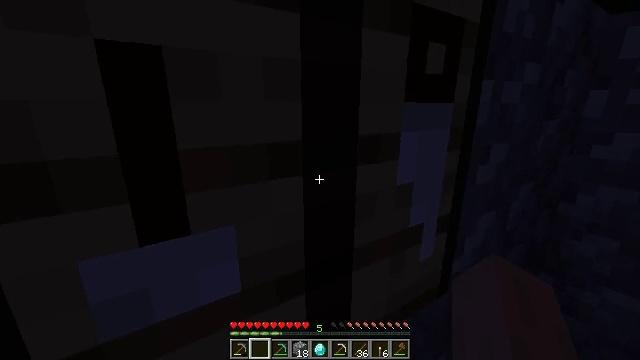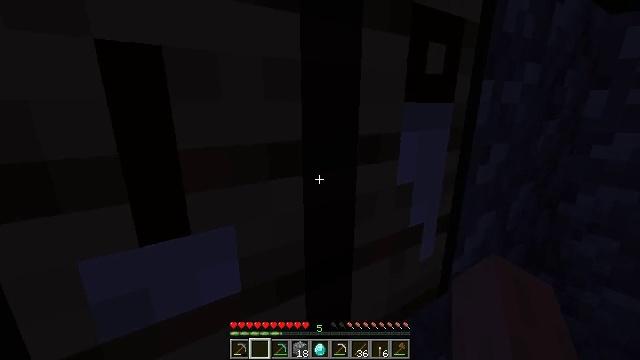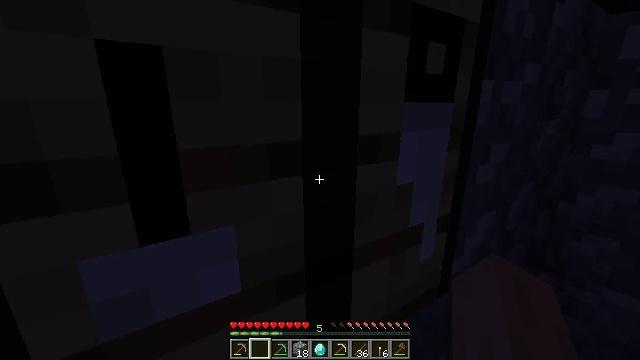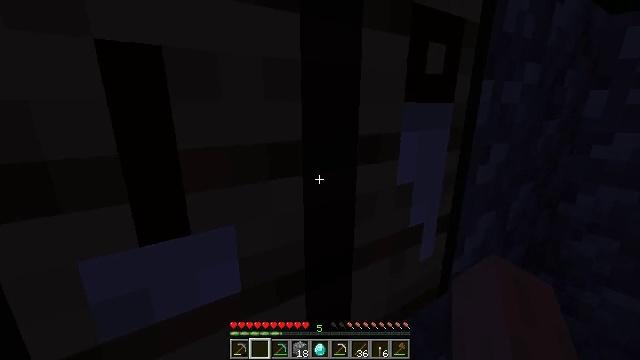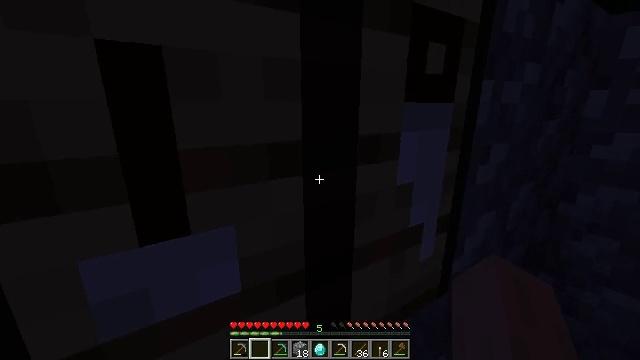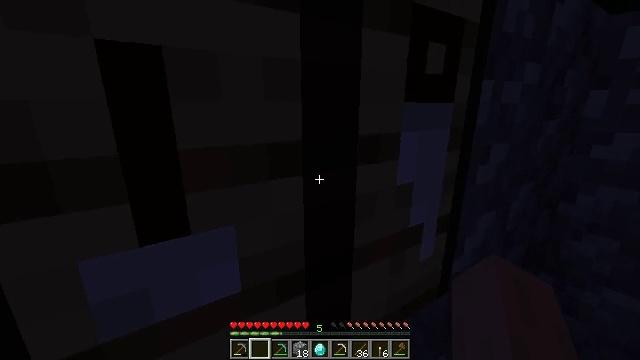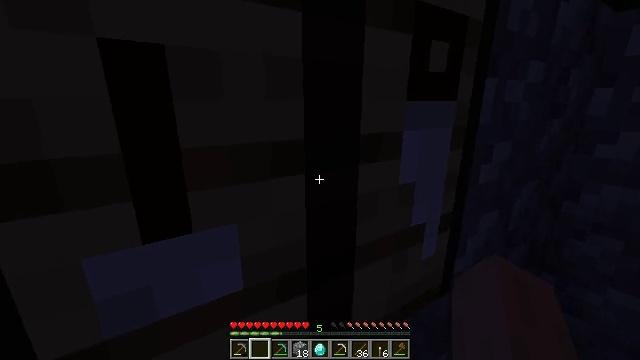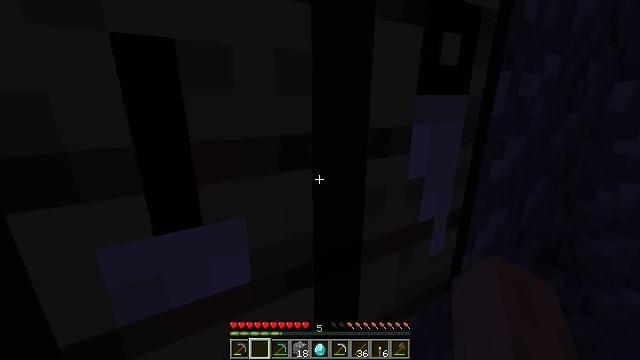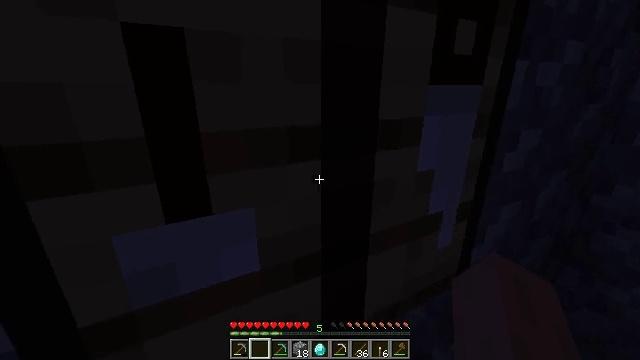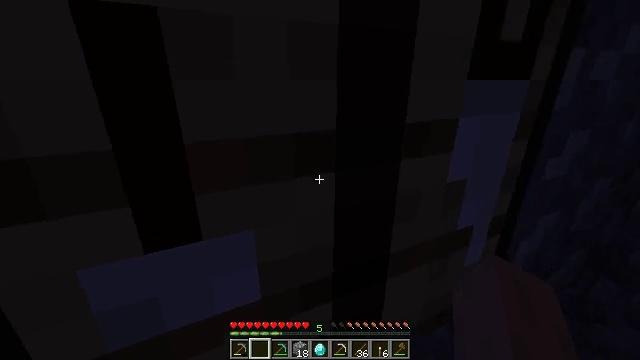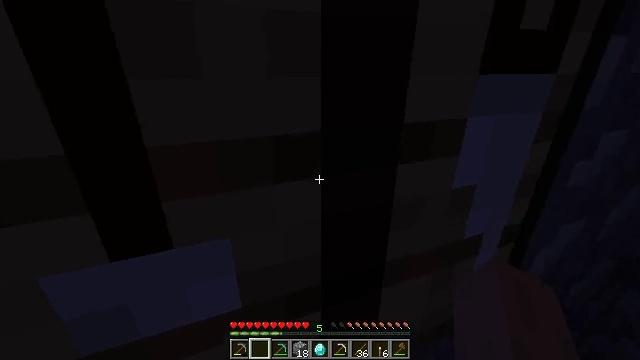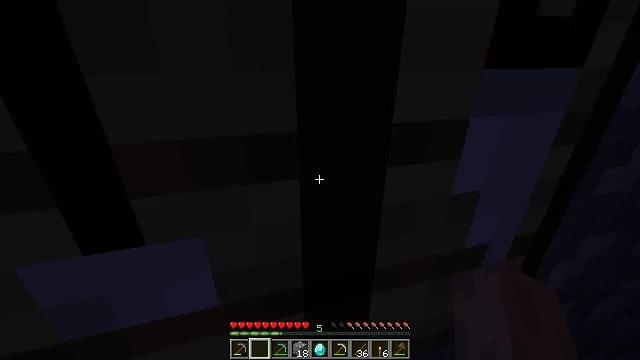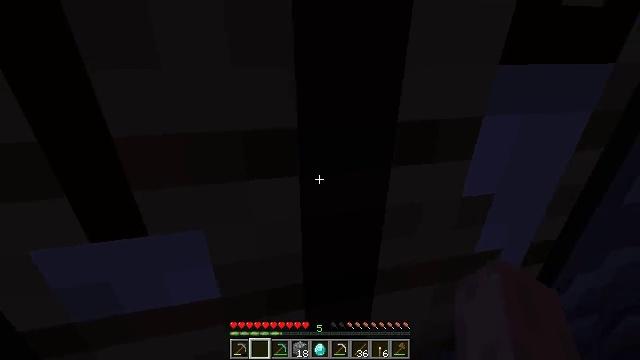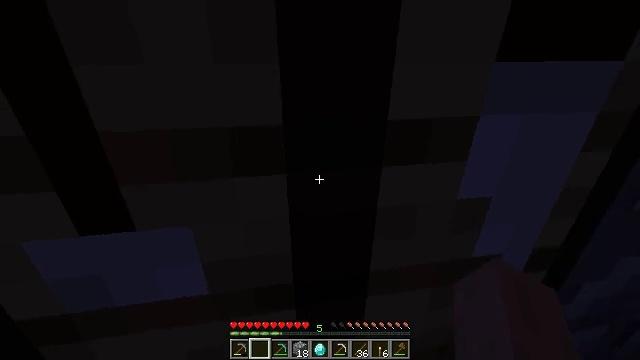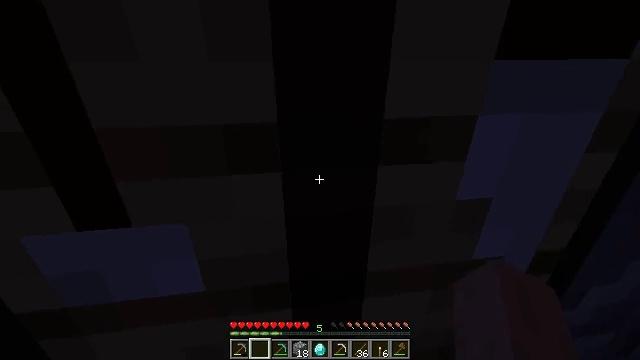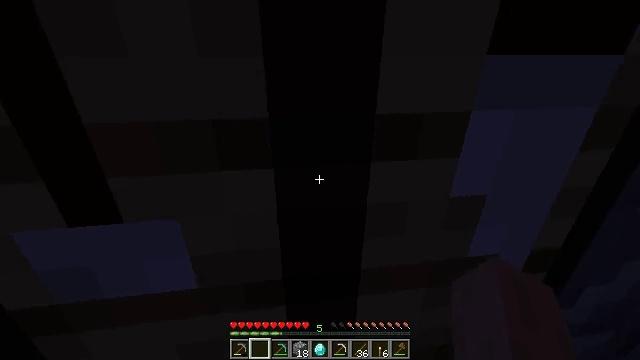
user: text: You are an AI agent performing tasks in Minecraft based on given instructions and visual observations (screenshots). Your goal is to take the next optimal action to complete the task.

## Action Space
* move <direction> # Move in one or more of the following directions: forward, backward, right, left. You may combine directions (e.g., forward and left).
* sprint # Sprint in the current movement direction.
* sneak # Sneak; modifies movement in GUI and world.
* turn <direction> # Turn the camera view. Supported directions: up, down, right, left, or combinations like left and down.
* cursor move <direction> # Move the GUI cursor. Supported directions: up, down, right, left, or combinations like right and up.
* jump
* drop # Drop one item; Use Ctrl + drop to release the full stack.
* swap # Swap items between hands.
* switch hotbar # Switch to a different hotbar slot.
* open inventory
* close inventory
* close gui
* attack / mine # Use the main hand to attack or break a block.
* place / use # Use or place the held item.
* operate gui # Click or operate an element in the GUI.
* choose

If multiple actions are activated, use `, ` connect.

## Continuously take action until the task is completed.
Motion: motion action
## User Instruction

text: Recycle the crafting table.
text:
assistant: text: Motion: no_op
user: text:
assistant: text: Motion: no_op
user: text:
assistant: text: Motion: no_op
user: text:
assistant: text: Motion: no_op
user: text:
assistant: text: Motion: no_op
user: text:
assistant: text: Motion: no_op
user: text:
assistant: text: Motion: turn left and down
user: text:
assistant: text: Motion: turn left and down
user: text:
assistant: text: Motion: move forward, turn left and down
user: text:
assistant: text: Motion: move forward, turn left and down
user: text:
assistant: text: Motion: move forward, turn left and down
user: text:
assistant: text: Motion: turn left and down
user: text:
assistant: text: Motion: turn left
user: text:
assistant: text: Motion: turn left
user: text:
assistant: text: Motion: no_op
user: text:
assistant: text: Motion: no_op
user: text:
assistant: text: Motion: turn left and up
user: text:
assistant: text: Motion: no_op
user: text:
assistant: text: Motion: no_op
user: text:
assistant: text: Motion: no_op
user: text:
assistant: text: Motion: no_op
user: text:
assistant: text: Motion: no_op
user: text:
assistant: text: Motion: no_op
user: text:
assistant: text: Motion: no_op
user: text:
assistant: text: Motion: no_op
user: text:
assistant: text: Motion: no_op
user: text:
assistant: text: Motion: turn right
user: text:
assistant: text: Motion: no_op
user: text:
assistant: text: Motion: no_op
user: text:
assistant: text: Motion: no_op